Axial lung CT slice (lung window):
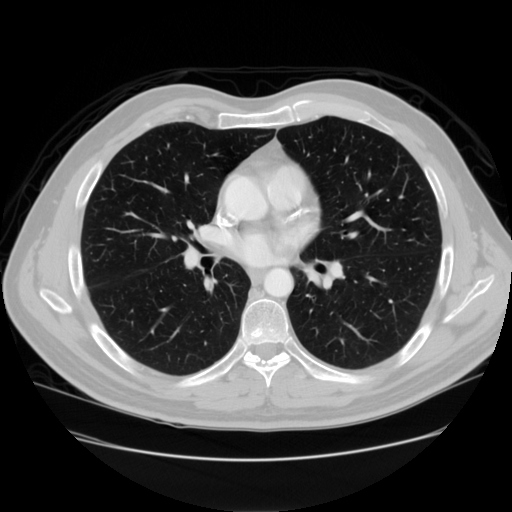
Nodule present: no